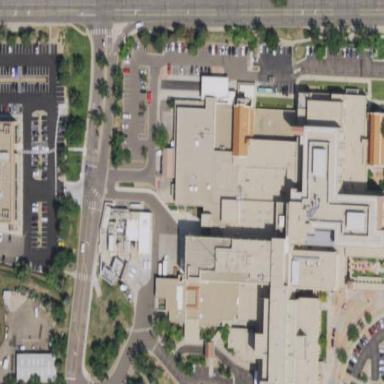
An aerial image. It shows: Hospital providing healthcare services.